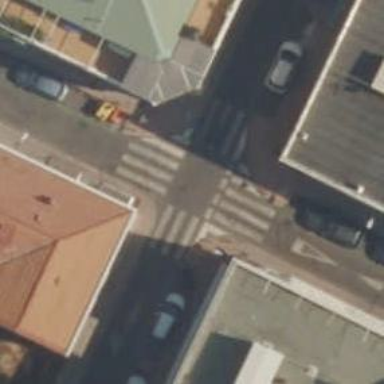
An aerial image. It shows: Uncontrolled zebra crossing on the road.